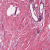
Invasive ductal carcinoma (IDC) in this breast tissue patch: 0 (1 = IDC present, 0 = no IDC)